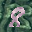
Label: 8